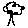
Label: tree